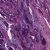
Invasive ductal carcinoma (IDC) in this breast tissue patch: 1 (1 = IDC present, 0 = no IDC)